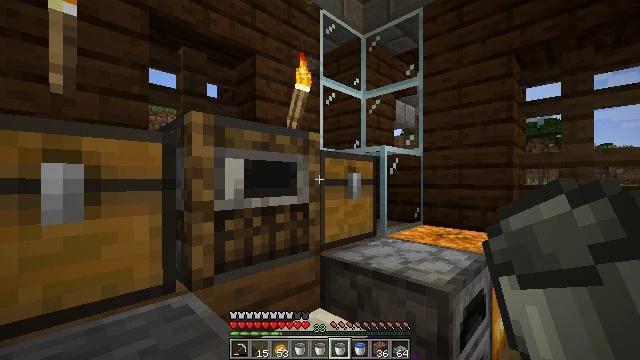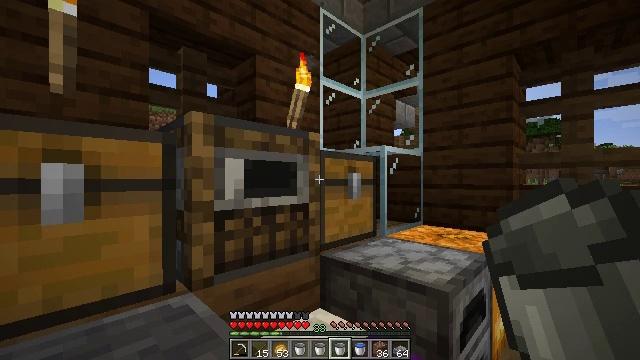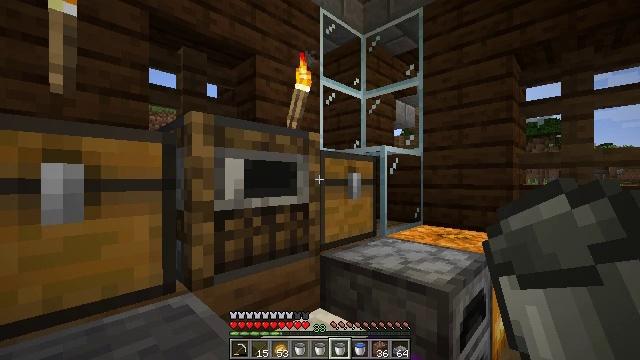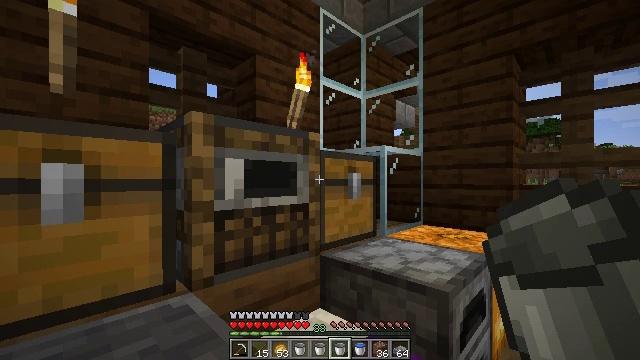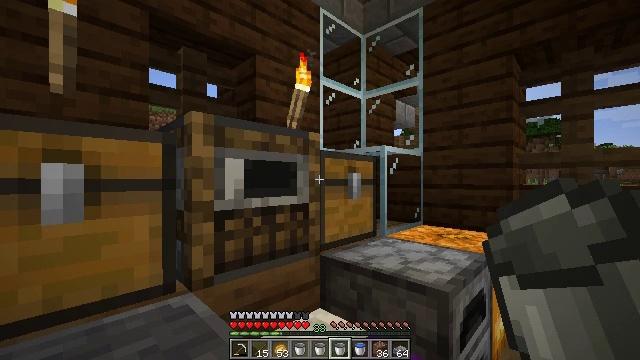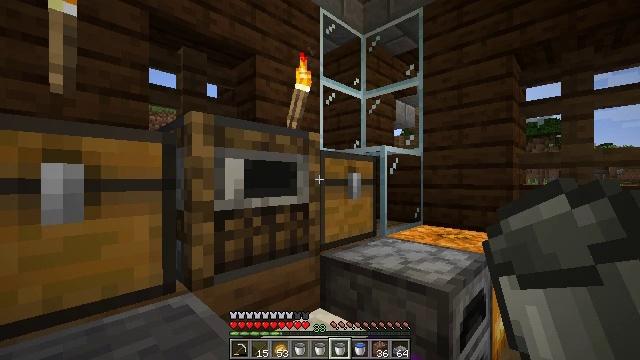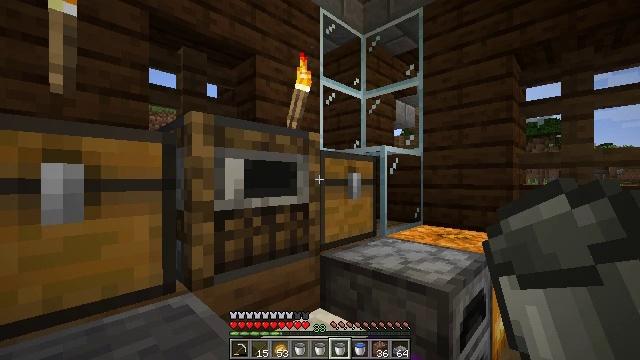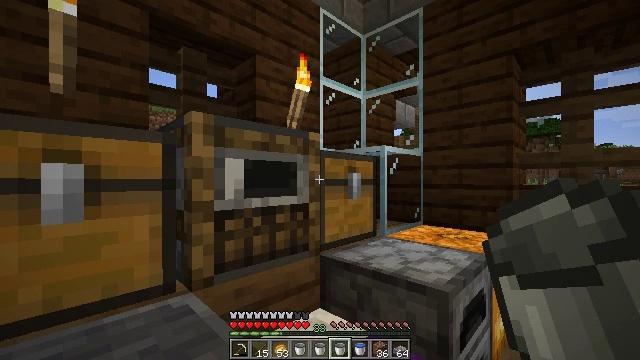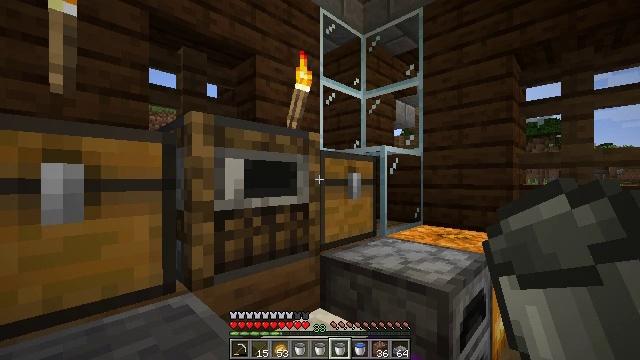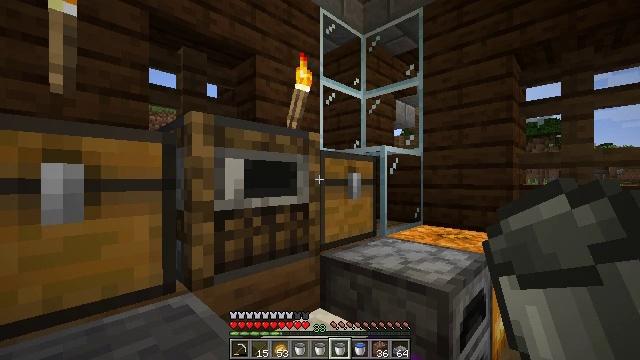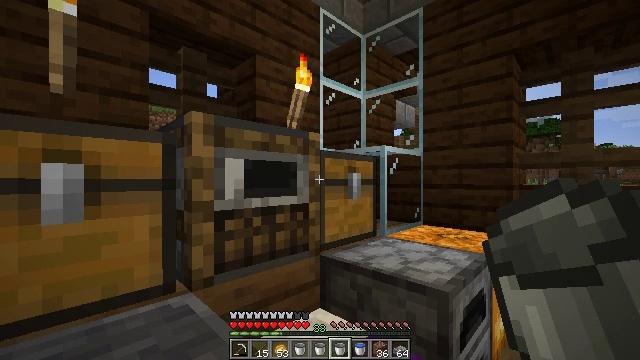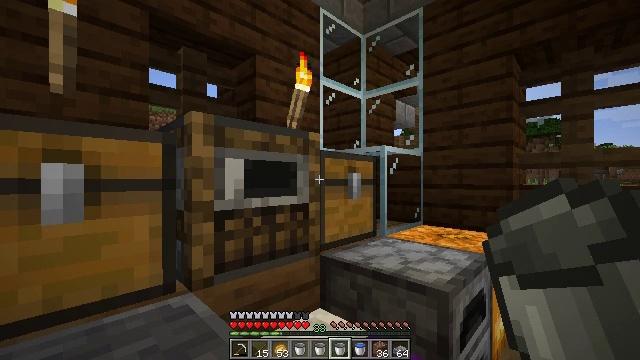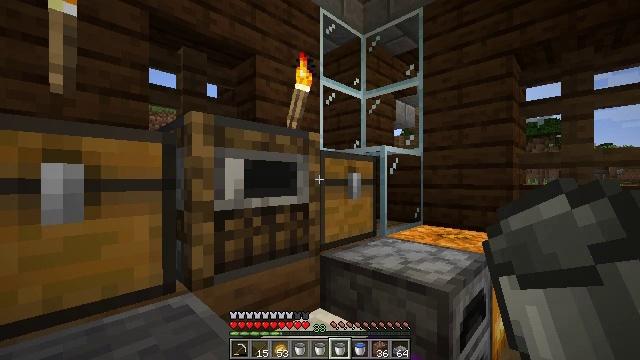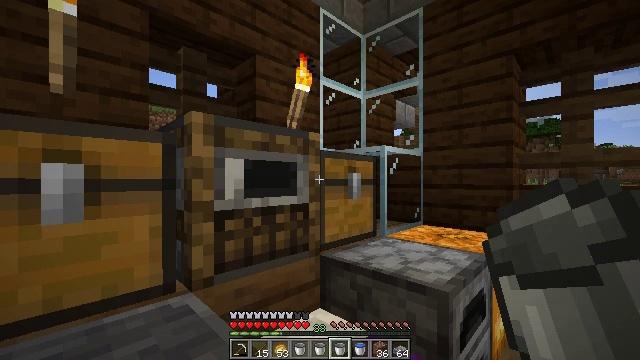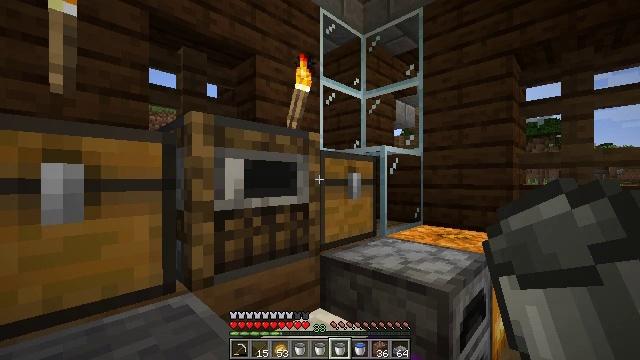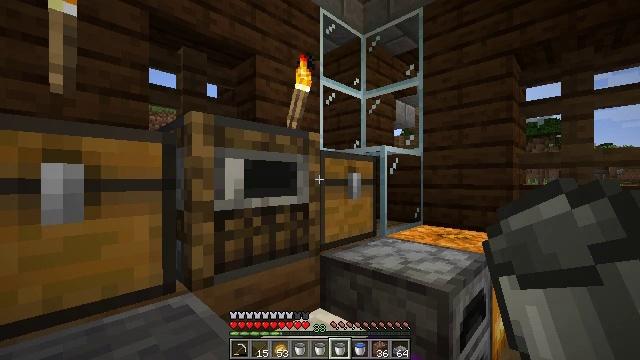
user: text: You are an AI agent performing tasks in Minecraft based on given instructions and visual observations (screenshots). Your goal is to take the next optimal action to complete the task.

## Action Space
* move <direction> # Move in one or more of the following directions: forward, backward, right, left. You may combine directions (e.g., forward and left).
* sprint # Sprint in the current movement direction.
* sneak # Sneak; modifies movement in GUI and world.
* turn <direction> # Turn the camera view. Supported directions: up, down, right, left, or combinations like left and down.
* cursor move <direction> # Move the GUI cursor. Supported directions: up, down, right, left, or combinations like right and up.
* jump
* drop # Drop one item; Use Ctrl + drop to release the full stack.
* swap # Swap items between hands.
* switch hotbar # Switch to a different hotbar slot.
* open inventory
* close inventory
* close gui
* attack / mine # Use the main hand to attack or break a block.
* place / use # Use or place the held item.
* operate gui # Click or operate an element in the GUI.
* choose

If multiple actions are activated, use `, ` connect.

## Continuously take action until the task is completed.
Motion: motion action
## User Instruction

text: Destroy the spruce leaves to get sticks and saplings.
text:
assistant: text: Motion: no_op
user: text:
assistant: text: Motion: no_op
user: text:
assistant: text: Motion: no_op
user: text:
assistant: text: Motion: no_op
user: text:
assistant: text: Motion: no_op
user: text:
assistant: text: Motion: no_op
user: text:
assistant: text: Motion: no_op
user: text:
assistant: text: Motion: no_op
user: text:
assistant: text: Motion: no_op
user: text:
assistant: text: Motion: no_op
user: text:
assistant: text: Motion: no_op
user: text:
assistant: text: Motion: no_op
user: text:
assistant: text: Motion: no_op
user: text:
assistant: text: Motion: no_op
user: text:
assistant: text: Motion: no_op
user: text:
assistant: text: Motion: no_op
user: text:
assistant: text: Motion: no_op
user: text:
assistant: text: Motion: no_op
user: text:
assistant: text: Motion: no_op
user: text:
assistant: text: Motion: no_op
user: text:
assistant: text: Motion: no_op
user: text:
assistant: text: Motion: no_op
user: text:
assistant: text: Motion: no_op
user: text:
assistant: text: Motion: no_op
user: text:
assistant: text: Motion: no_op
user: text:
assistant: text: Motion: no_op
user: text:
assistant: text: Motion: no_op
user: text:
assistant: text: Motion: no_op
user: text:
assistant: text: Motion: no_op
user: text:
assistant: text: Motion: no_op